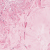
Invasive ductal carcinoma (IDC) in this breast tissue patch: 0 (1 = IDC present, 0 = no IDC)